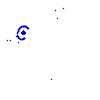
Particle: proton